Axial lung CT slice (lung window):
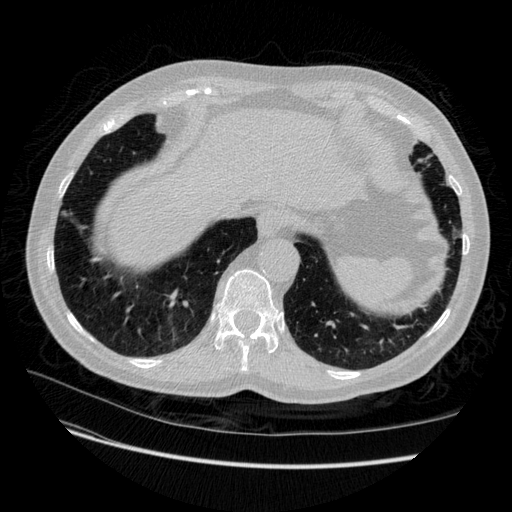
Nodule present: no